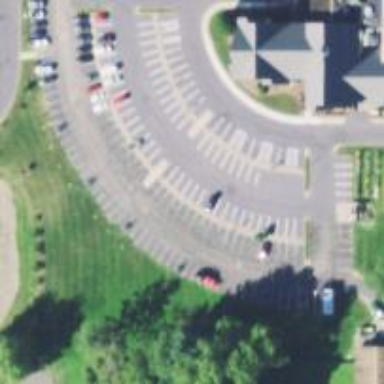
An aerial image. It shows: Parking space.